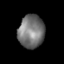
Tissue: lung
Cell type: Others
Senescence score: 0.197
Nuclear area (px): 849
Mean DAPI intensity: 115.138